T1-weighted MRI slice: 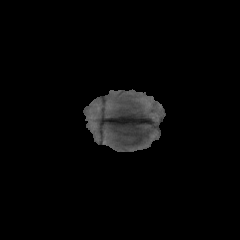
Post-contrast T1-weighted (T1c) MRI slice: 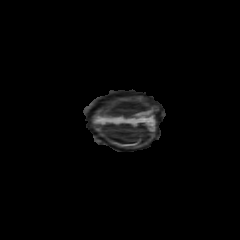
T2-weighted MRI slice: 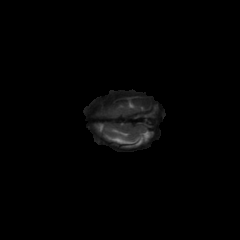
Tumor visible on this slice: no